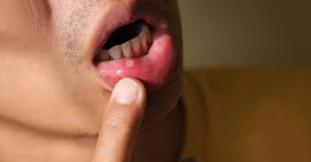
Condition: Mouth Ulcer